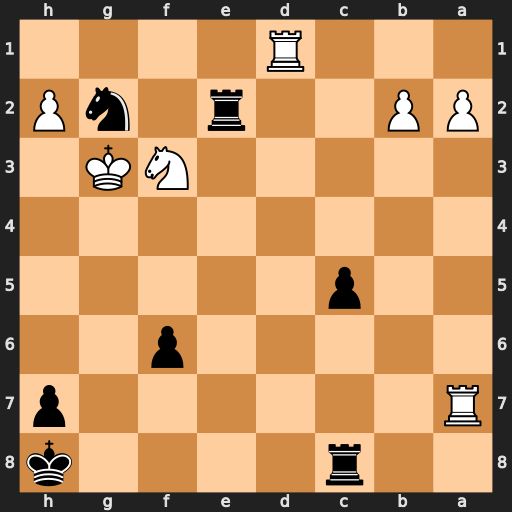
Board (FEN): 2r4k/R6p/5p2/2p5/8/5NK1/PP2r1nP/3R4
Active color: b
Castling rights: -
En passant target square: -
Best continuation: Rg8+ Ng5 Rxg5+